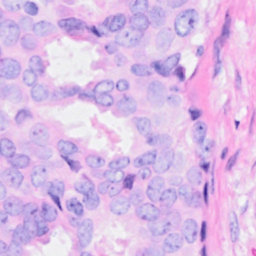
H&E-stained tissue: Breast